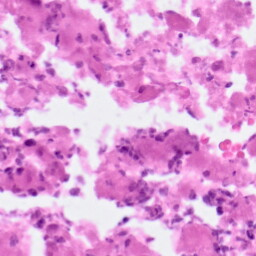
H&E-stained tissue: Pancreatic